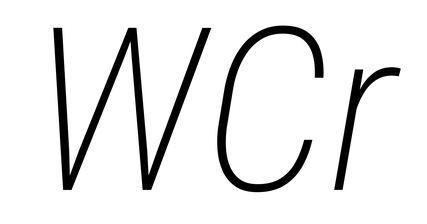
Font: Roboto-Italic_Condensed_ExtraLight_Italic